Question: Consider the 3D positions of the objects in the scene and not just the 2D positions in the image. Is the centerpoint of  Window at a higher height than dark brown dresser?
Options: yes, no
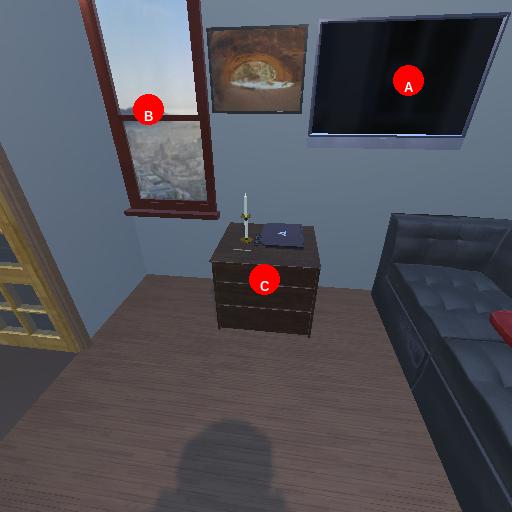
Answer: yes